Question: I'm currently doing a personal project to improve my skills in React JS. I've placed a sidebar that routes between tabs and so far it is okay but as soon as I scroll down to my charts, the charts is showed in front and does not get covered by the sidebar unlike my other div with the user profile.
[
This happens when I open my sidebar which is okay
<URL>
As soon as I scrolled down to my Recharts, it starts to get weird. The charts is like in a front layer and cover up my sidebar.
<URL>
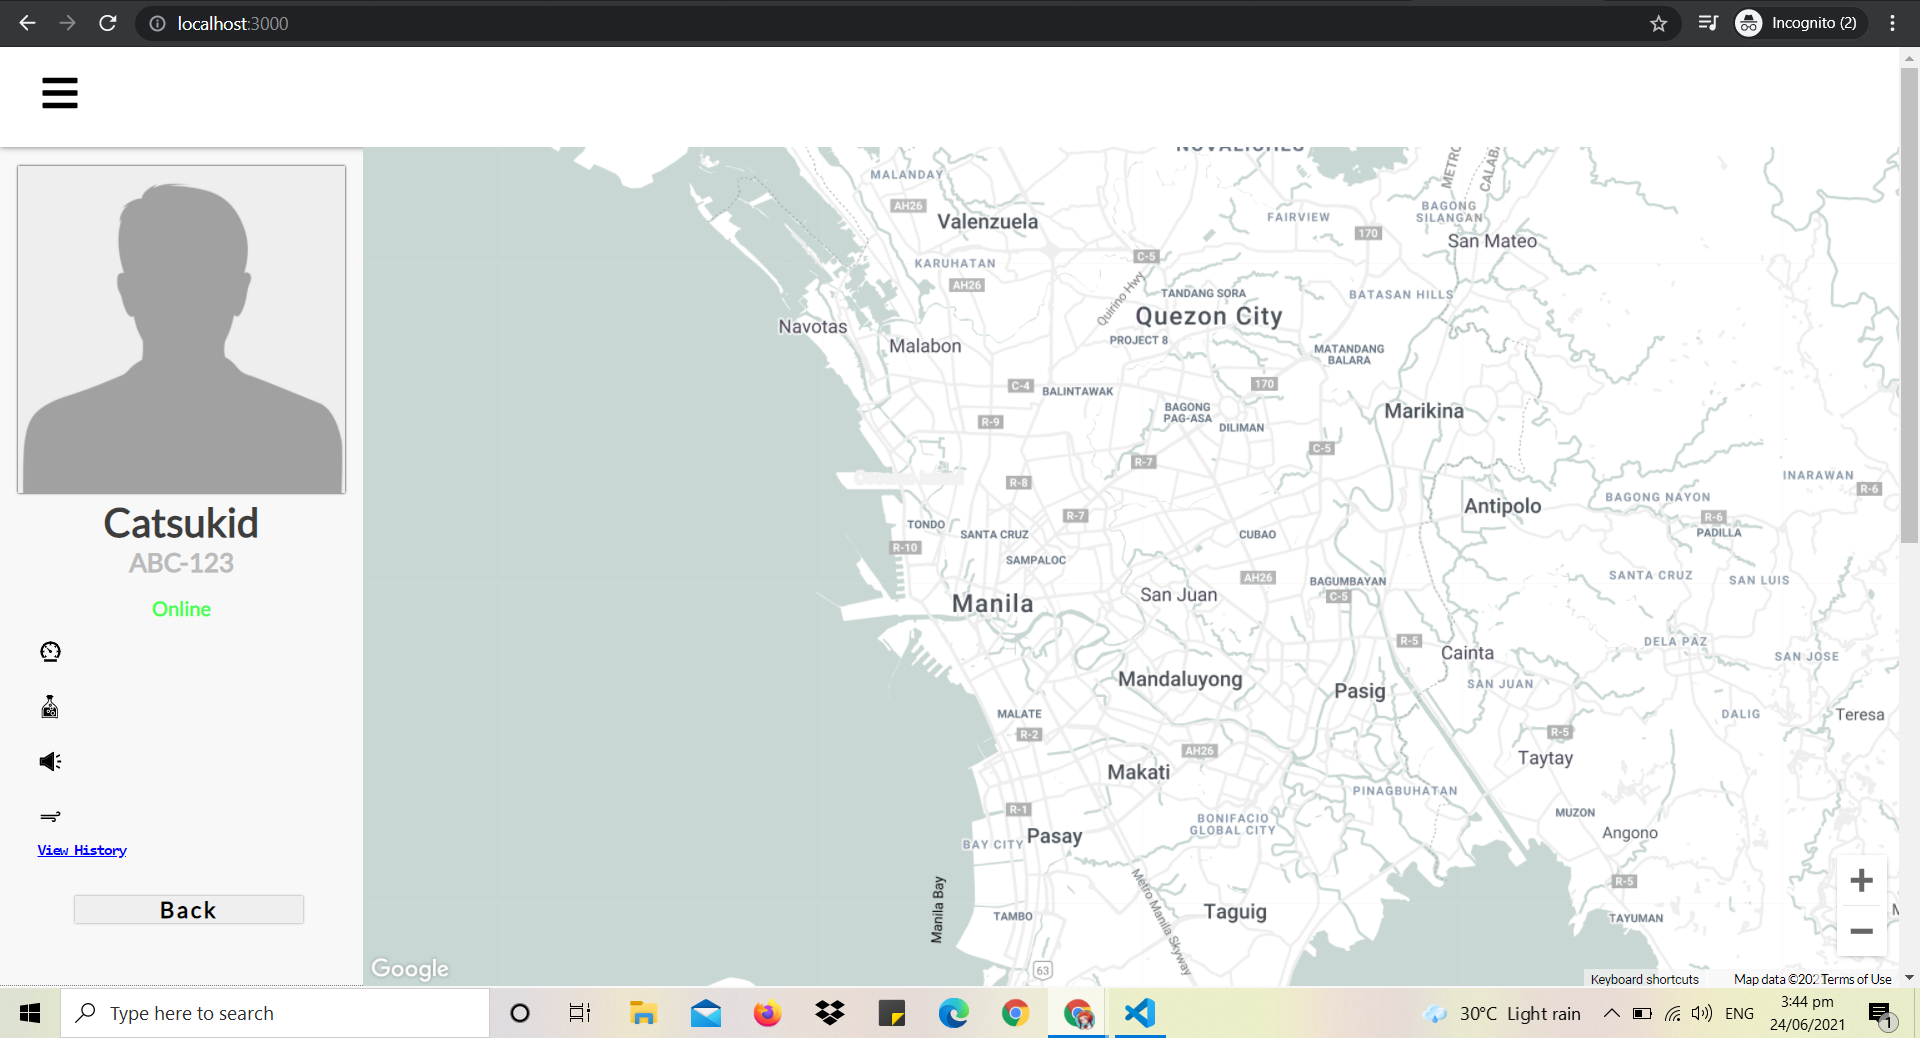
Answer: You can set zIndex of sidebar higher than charts zIndex. Im not sure if it's correct solution, but it should work.